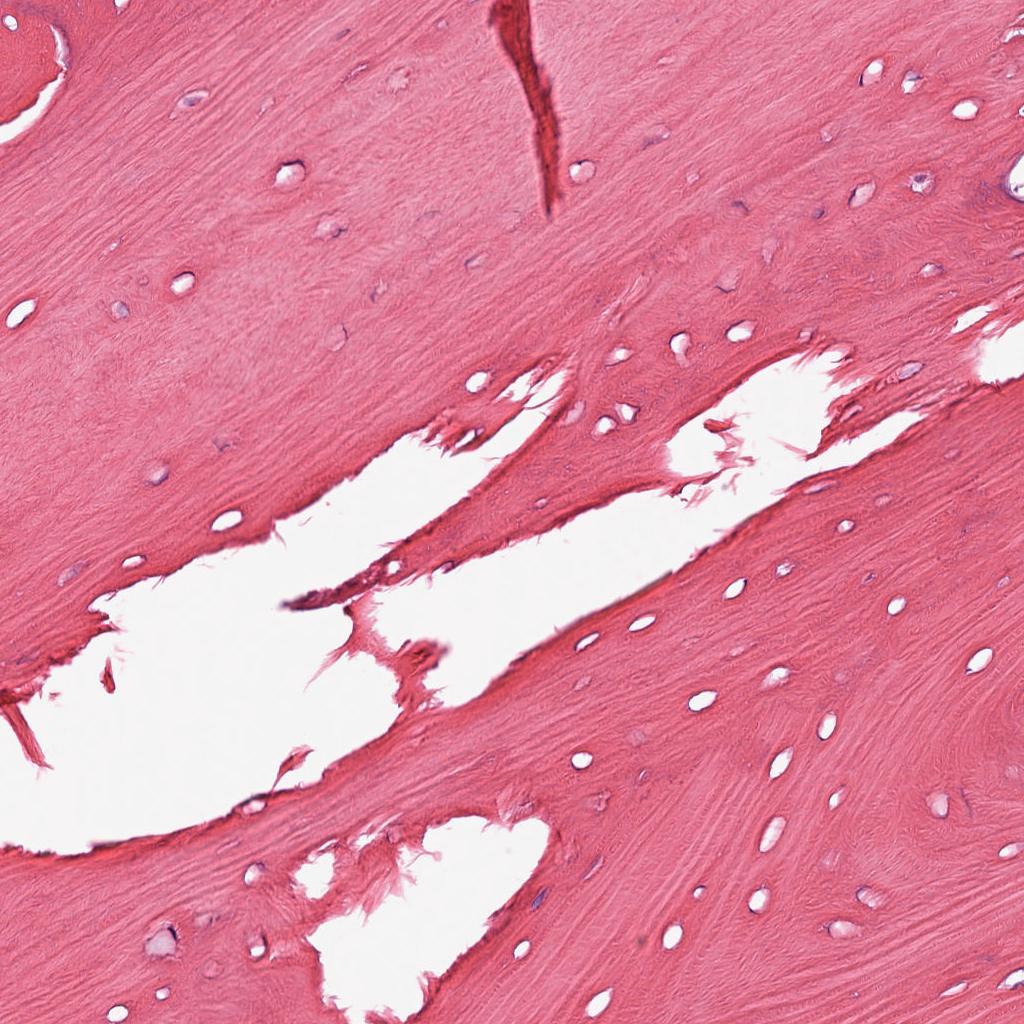
Label: Non-Tumor